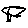
Label: tree